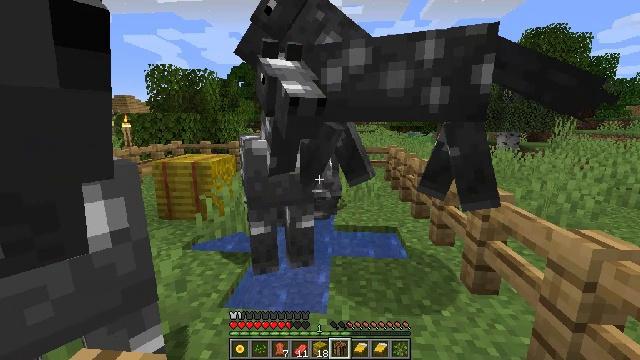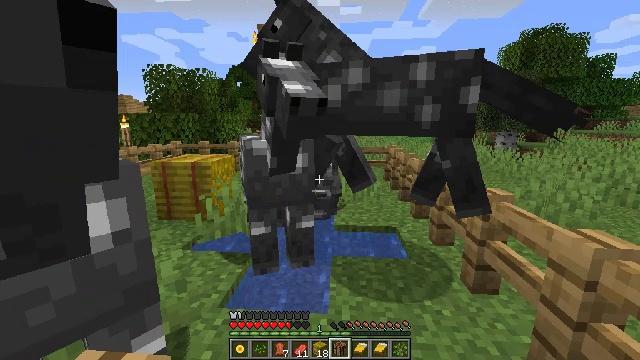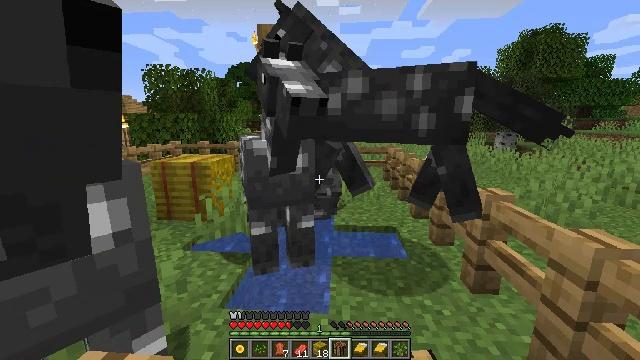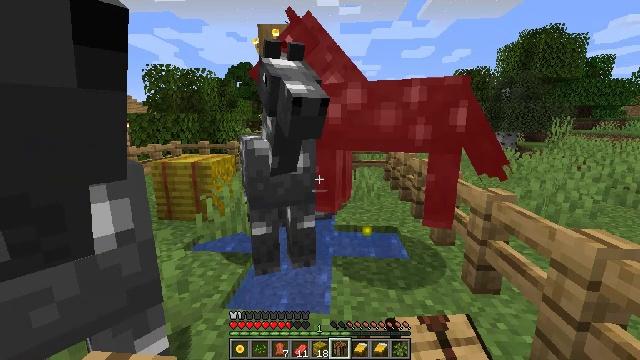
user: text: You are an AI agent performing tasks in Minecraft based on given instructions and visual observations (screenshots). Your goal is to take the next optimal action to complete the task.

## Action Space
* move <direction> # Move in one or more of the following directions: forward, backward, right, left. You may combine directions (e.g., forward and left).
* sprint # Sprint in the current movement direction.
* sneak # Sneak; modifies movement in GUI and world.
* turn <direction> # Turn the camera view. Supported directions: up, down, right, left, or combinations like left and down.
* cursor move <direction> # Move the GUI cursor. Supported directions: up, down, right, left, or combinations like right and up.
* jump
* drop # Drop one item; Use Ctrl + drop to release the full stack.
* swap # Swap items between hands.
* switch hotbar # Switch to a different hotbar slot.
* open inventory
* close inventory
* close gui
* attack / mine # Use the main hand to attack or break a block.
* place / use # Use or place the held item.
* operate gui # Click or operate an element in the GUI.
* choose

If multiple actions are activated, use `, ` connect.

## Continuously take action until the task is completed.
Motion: motion action
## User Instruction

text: Hunt animals.
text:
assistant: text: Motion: move forward
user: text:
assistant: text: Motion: move forward
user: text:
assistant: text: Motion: move forward, attack / mine
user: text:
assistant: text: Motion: attack / mine